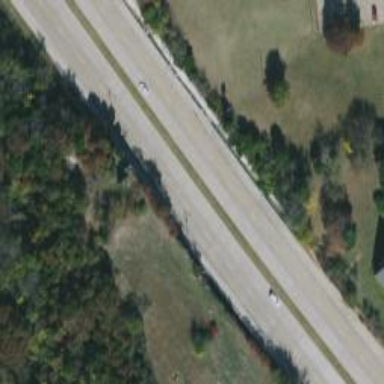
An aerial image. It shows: Primary highway.